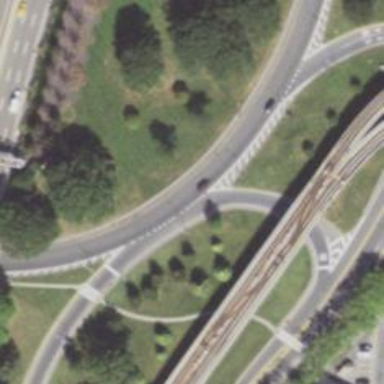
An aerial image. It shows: Tertiary road with asphalt surface leading to roundabout.